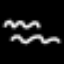
Label: squiggle